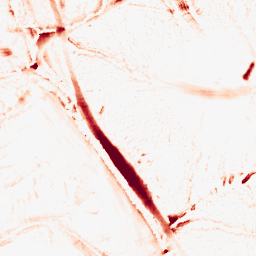
Category: morphological
Decomposition family: morphological
Decomposition parameters: operation: opening
size: 10
Upsampling method: sinc_blackman
Upsampling parameters: scale: 4
kernel_size: 8
Upsampling scale: 4